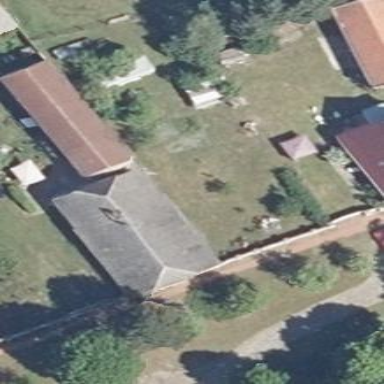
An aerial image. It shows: Building with half-hipped roof shape.